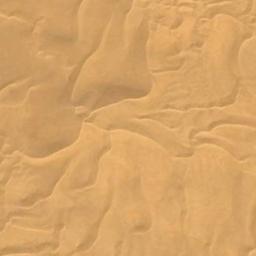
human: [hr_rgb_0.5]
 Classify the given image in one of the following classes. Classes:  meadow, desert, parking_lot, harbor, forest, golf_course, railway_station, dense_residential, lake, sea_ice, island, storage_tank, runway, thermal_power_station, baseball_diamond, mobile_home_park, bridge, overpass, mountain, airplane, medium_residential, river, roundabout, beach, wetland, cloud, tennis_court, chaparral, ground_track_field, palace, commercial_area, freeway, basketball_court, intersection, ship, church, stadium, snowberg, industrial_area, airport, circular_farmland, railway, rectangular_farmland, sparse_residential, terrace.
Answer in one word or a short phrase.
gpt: desert